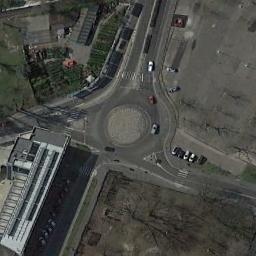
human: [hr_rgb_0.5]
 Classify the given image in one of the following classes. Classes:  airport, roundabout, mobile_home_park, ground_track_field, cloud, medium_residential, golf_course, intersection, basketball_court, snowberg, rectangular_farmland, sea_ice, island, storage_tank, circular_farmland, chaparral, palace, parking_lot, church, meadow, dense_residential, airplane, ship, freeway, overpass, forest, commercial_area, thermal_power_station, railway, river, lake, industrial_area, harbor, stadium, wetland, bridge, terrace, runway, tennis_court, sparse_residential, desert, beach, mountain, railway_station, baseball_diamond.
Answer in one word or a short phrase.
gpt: roundabout